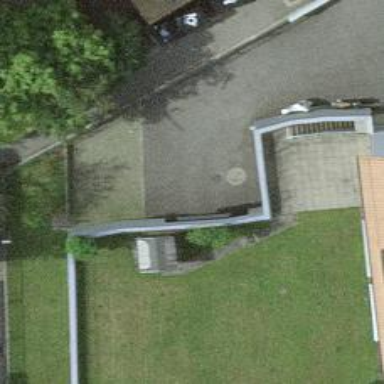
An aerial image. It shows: Parking entrance.